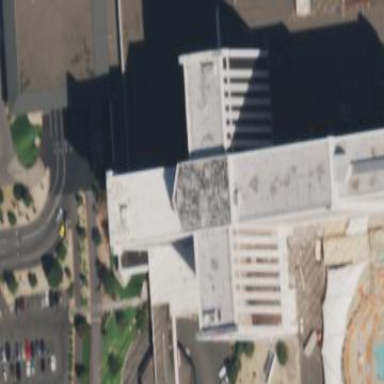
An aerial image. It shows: Hotel building.